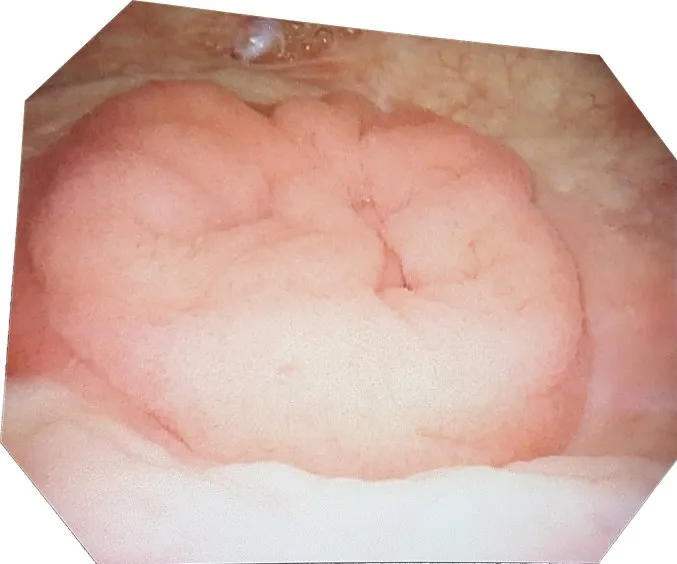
Follow-up cystoscopy showing no further recurrence of the tumor.
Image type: endoscopy (other_endoscopy)